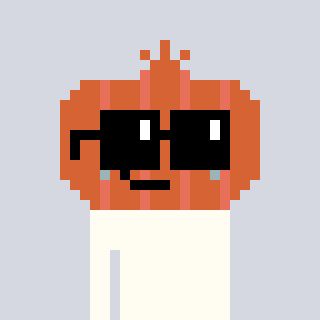
a pixel art character with square black sunglasses, a onion-shaped head and a orange-colored body on a cool background